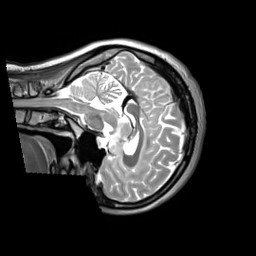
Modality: T2w
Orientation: sagittal
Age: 29
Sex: female
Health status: ill
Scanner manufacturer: siemens
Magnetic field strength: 3 T
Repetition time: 2.8 s
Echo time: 0.326 s